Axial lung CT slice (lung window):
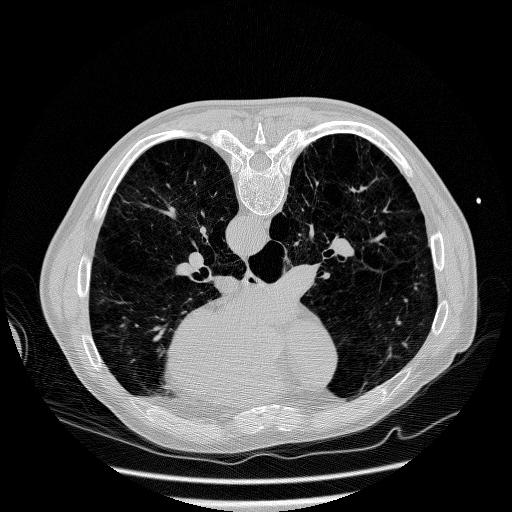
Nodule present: no